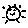
Label: sun